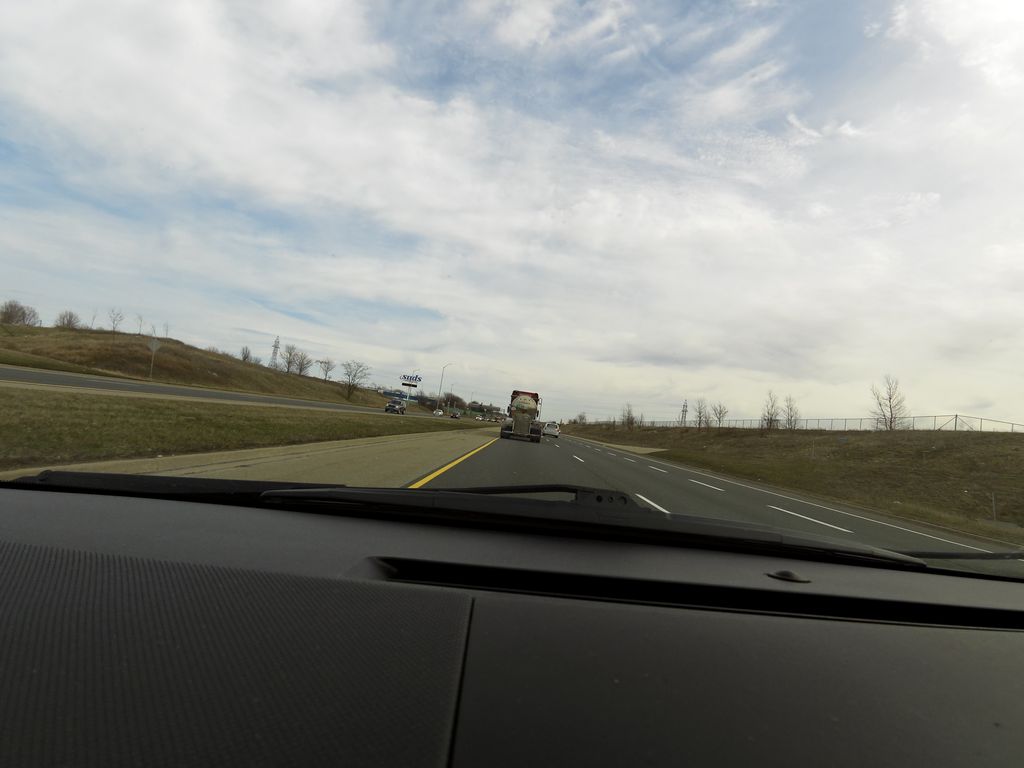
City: hamilton